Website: walmart
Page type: payment
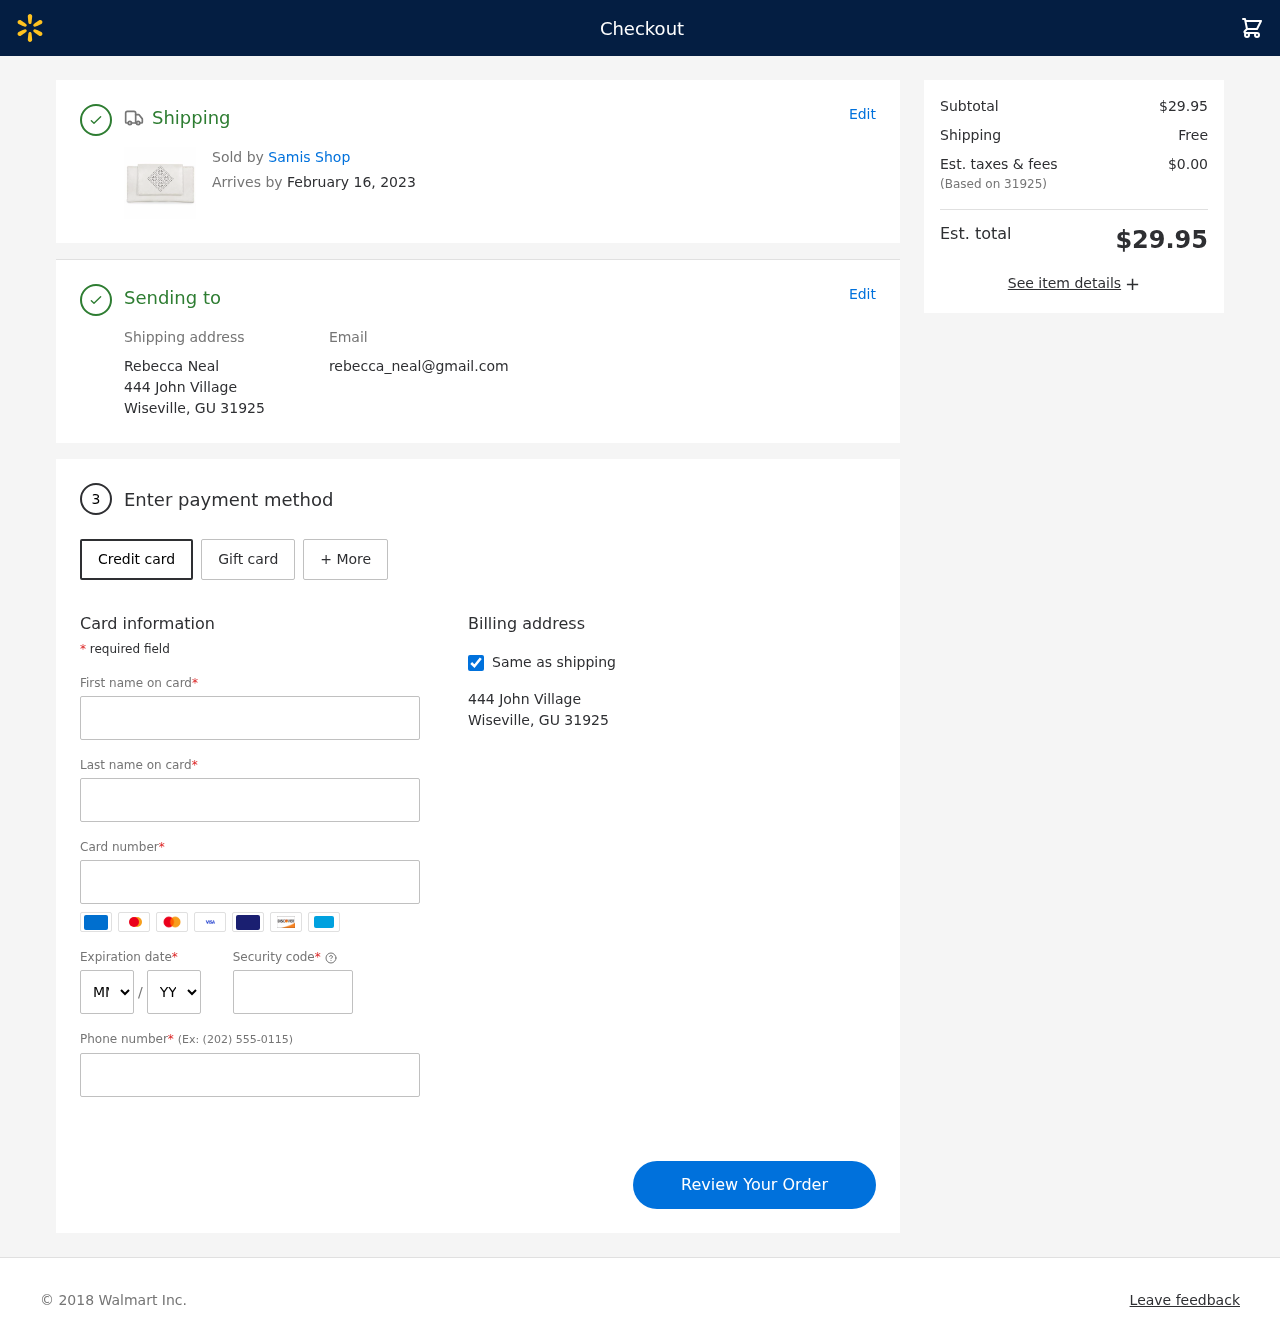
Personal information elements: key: PII_CARD_CVV
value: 163
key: PII_CARD_EXPIRY_MONTH
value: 07
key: PII_CARD_EXPIRY_YEAR
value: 27
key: PII_CARD_NUMBER
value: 2223 4542 7898 8460
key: PII_CITY_STATE_ZIP
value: Wiseville, GU 31925
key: PII_EMAIL
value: rebecca_neal@gmail.com
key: PII_FIRSTNAME
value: Rebecca
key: PII_FULLNAME
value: Rebecca Neal
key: PII_LASTNAME
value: Neal
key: PII_PHONE
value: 6368050046
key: PII_POSTCODE
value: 31925
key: PII_STREET
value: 444 John Village
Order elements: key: ORDER_DELIVERY_DATE
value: February 16, 2023
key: ORDER_SUBTOTAL
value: $29.95
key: ORDER_SHIPPING_COST
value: Free
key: ORDER_TAX
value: $0.00
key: ORDER_TOTAL
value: $29.95